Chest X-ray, PA view. Patient: 39 years old, sex M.
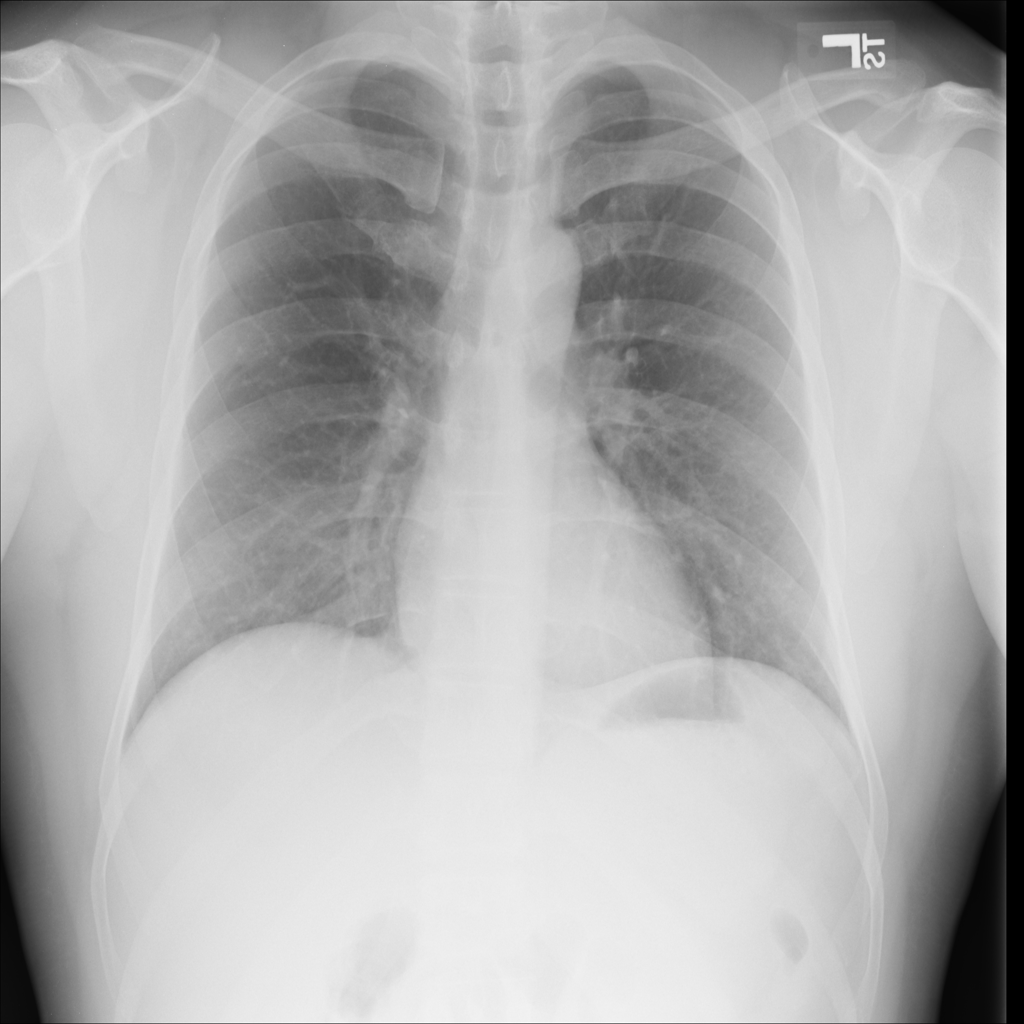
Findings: No Finding